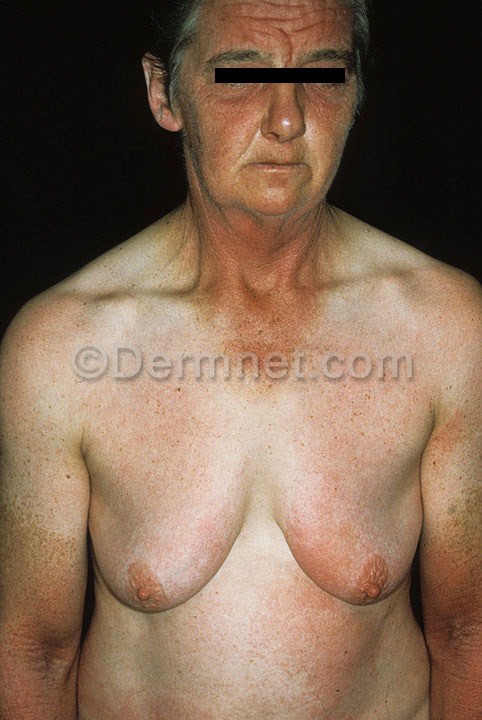
Disease: Light Diseases and Disorders of Pigmentation